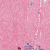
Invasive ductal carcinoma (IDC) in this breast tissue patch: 0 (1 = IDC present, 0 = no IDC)